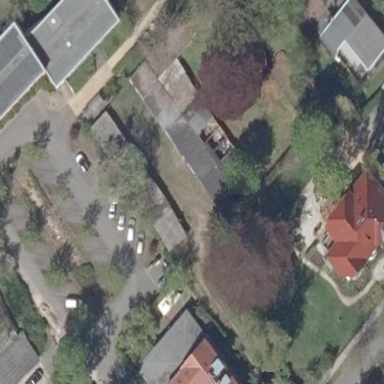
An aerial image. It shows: Group of garages.